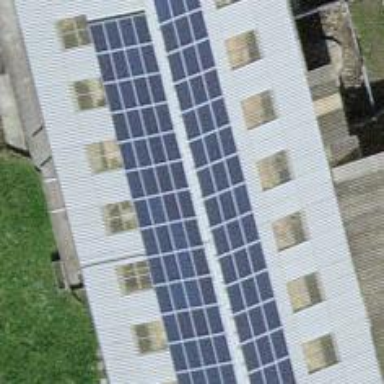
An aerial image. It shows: Solar power generator.